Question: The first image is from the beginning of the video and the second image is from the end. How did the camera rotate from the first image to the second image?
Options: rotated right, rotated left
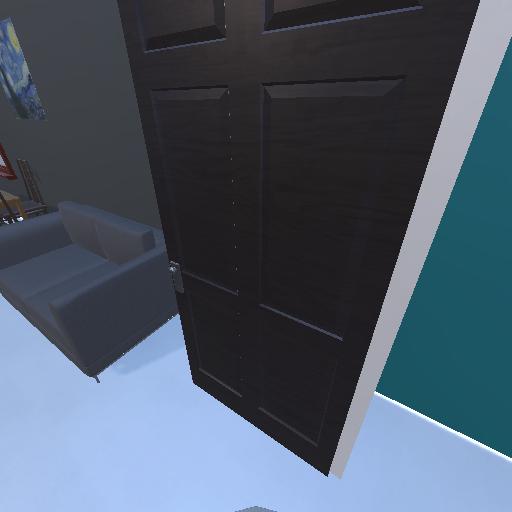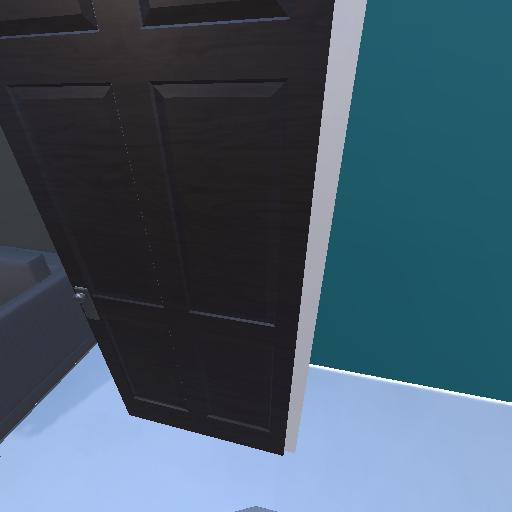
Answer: rotated right